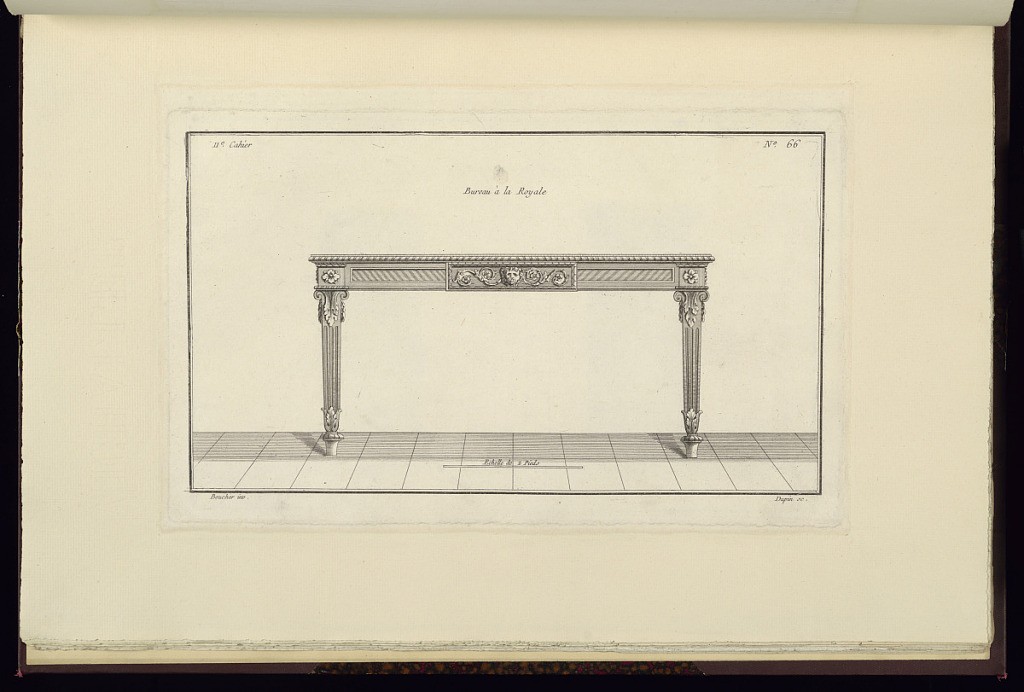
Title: Bureau à la Royale
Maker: Juste-François Boucher, French, 1736 – 1782
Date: ca. 1775
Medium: Engraving on off white laid paper
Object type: Print
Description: Design for a desk with ornament motifs including fluting and acanthus leaves on the legs, rosettes, ribbon twist, and a central plaque framed with lamb tongue featuring a lion head in front of scrolling vine. The plate is signed.